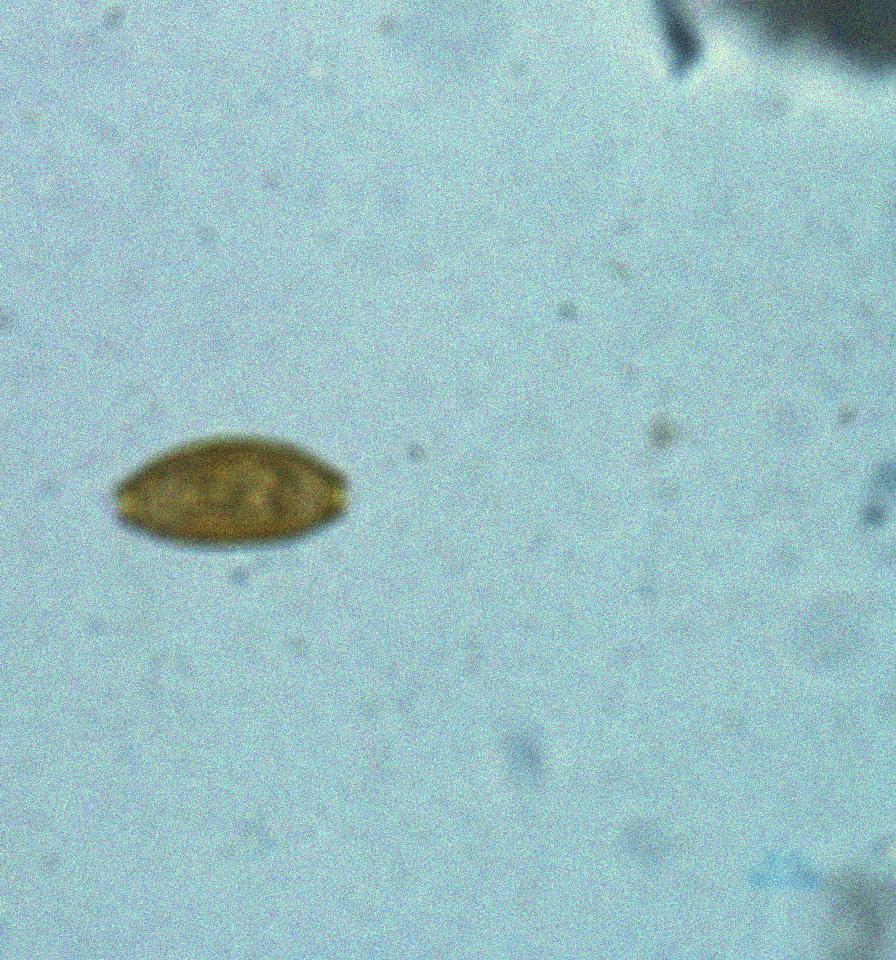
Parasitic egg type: Trichuris trichiura